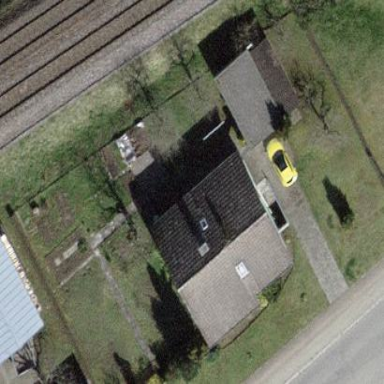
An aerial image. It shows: Detached building with gabled roof.